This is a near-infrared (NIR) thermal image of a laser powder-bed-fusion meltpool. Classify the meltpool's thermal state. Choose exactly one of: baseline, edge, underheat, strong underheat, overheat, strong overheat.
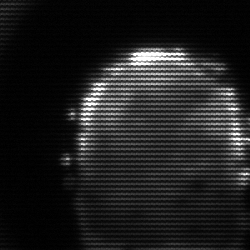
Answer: baseline